Interaction volume radius: 5 \u00c5
Interaction volume height: 35 \u00c5
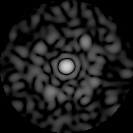
Disorder parameter: 0.8135